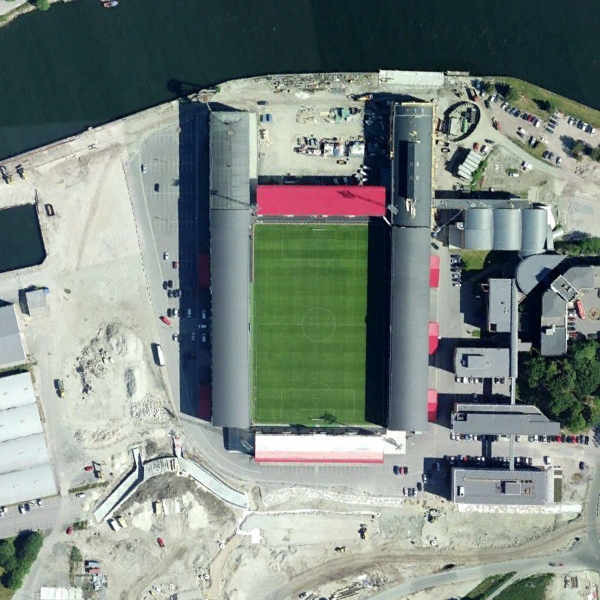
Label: Stadium